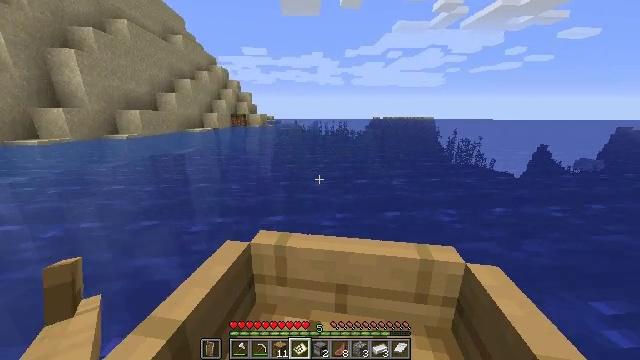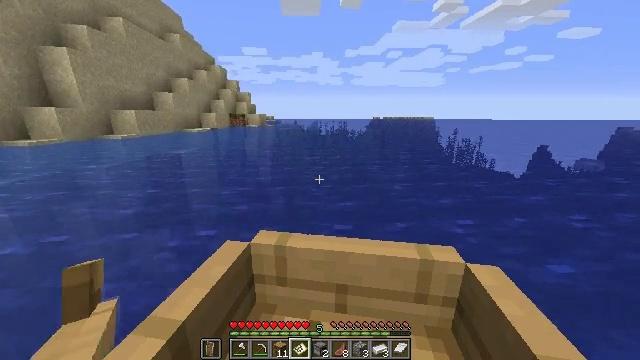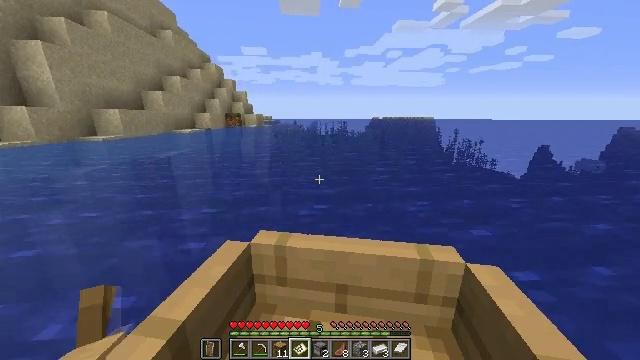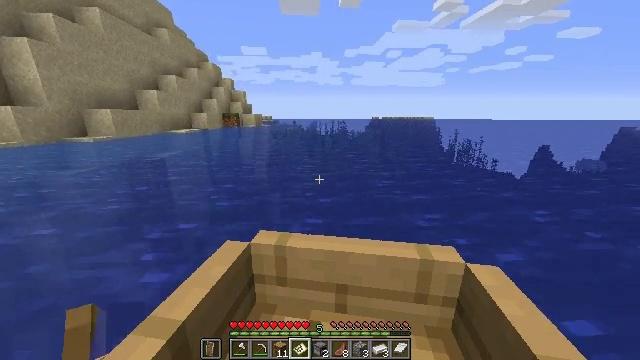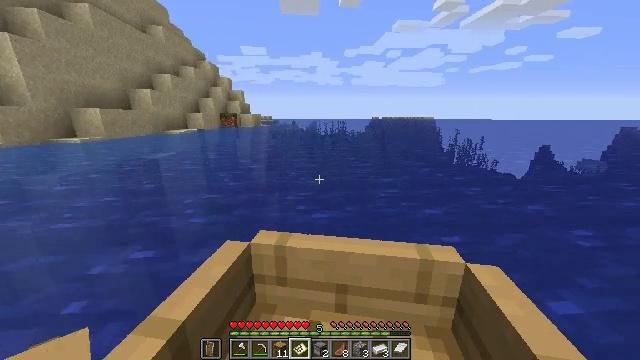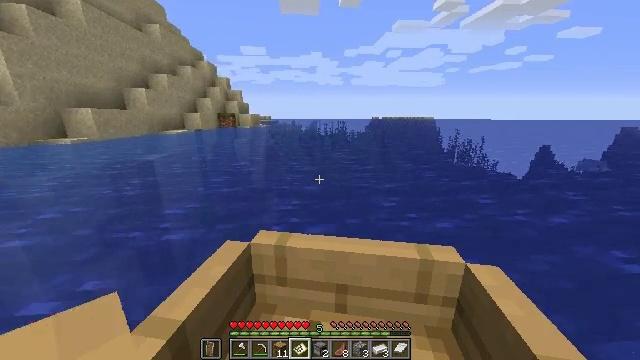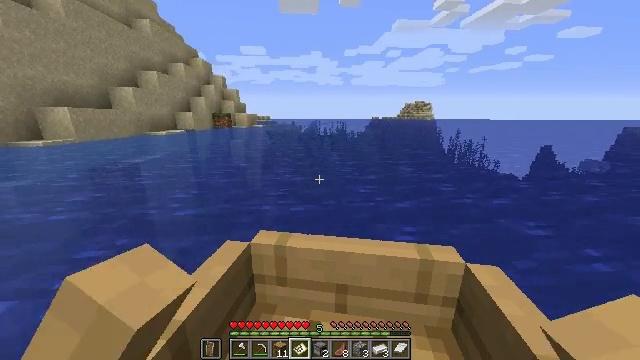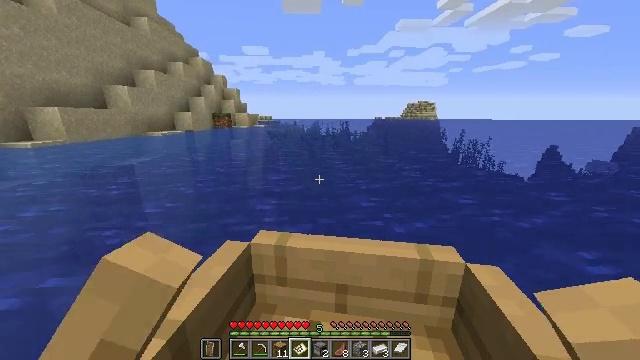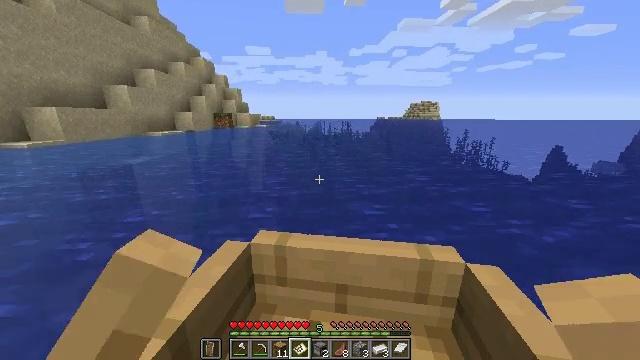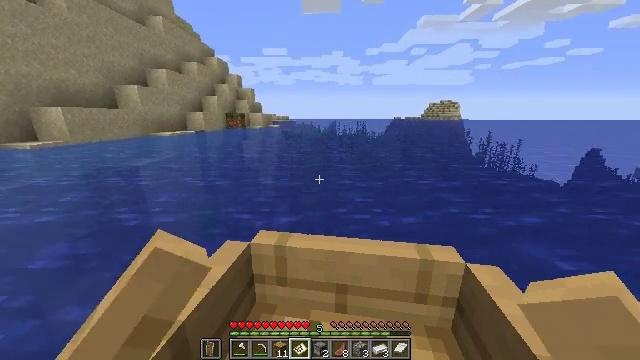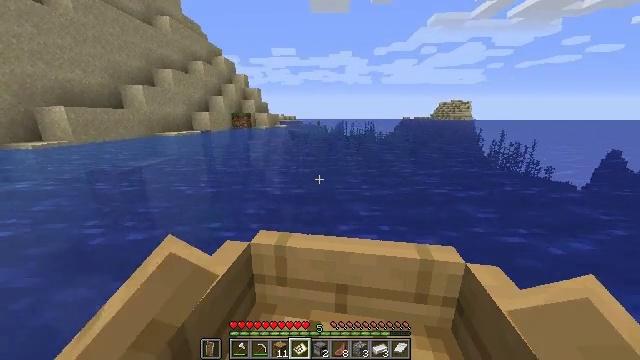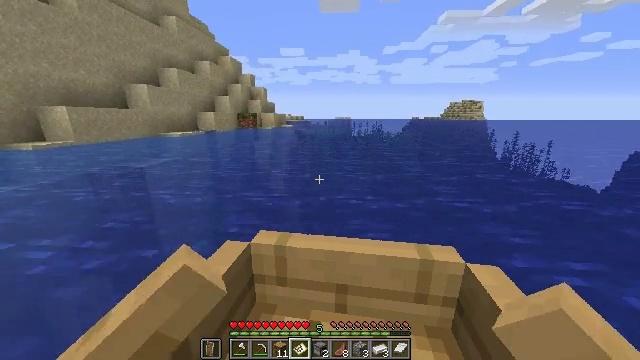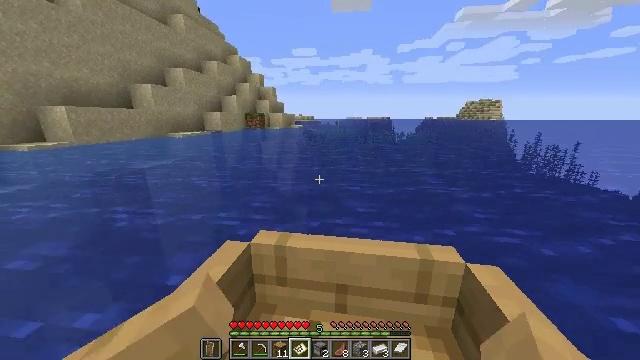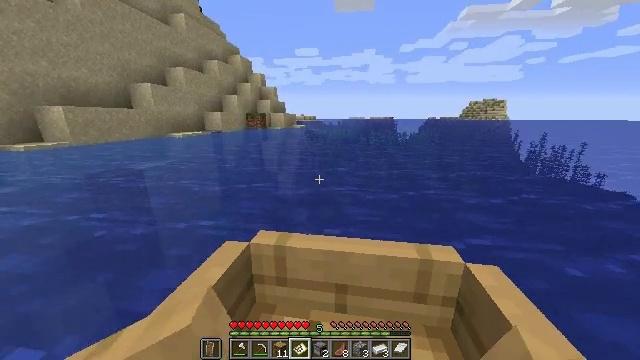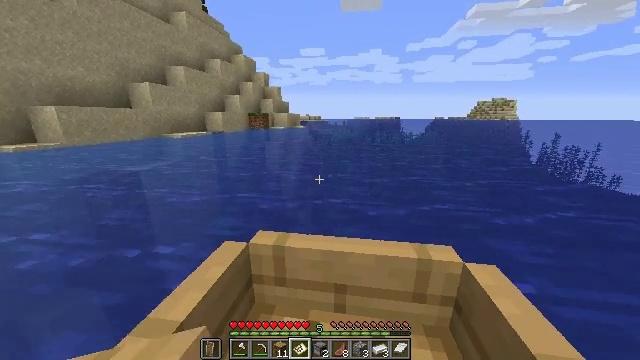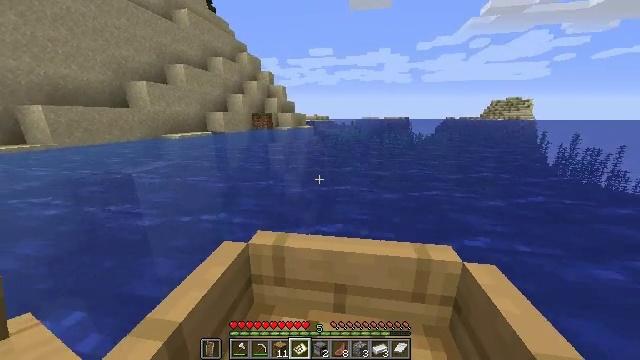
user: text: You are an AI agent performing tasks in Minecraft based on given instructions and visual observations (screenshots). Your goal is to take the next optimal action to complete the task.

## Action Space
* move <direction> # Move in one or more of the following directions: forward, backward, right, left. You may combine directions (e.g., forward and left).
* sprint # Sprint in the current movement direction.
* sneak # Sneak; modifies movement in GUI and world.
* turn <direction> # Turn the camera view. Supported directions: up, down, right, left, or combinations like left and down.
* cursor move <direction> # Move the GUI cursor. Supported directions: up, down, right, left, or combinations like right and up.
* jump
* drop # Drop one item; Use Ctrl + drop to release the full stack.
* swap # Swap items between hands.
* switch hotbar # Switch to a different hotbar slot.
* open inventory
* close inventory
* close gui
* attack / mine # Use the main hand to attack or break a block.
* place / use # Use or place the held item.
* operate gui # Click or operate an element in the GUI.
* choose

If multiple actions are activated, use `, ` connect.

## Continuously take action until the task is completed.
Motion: motion action
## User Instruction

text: Break the sand block.
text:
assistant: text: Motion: move forward, sprint
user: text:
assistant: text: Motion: move forward, sprint
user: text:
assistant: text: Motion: move forward, sprint
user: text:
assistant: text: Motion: move forward, sprint
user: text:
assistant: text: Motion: move forward, sprint
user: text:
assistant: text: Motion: move forward and move left, sprint
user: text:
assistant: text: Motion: move forward and move left, sprint
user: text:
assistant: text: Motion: move forward and move left, sprint
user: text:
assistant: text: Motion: move forward, sprint
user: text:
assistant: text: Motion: move forward, sprint
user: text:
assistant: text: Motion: move forward, sprint
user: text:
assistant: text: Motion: move forward, sprint
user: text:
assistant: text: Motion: move forward, sprint
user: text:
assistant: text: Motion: move forward, sprint
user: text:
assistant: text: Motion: move forward, sprint
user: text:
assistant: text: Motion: move forward, sprint
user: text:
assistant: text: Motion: move forward, sprint
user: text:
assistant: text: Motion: move forward, sprint
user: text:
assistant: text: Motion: move forward, sprint
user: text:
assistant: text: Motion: move forward, sprint
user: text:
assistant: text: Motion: move forward, sprint
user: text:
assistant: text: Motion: move forward, sprint
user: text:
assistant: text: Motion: move forward, sprint
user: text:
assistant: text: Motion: move forward, sprint
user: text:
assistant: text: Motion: move forward, sprint, turn right
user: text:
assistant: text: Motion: move forward, sprint, turn right
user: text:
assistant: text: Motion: move forward, sprint, turn right
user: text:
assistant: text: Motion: move forward, sprint, turn right
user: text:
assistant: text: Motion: move forward, sprint
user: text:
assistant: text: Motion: move forward, sprint